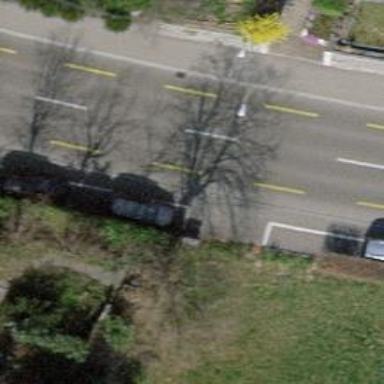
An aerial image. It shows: Primary highway with dedicated lane for cyclists.